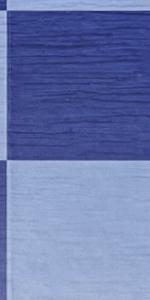
Label: Empty